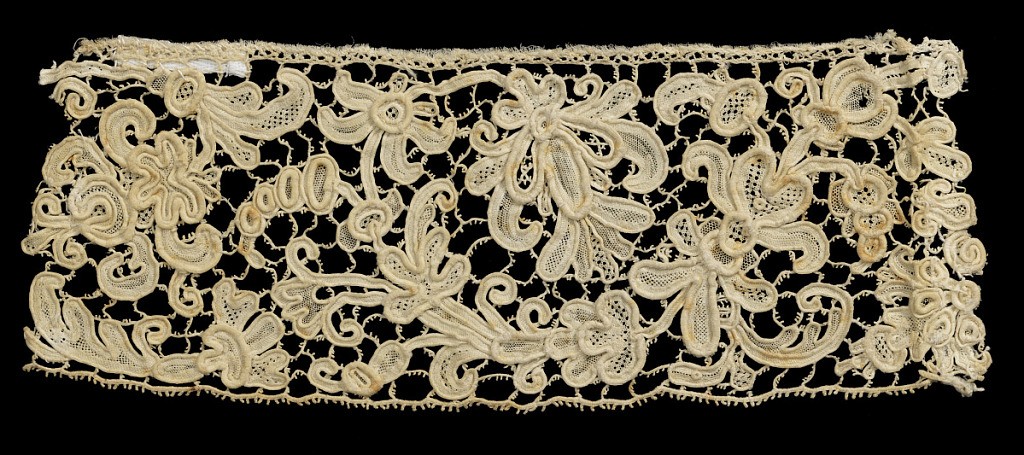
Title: Fragment
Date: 1650–1700
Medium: linen Technique: needle lace
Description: Band fragment with elaborate flowers and raised outlines.